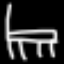
Label: bed